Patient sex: F
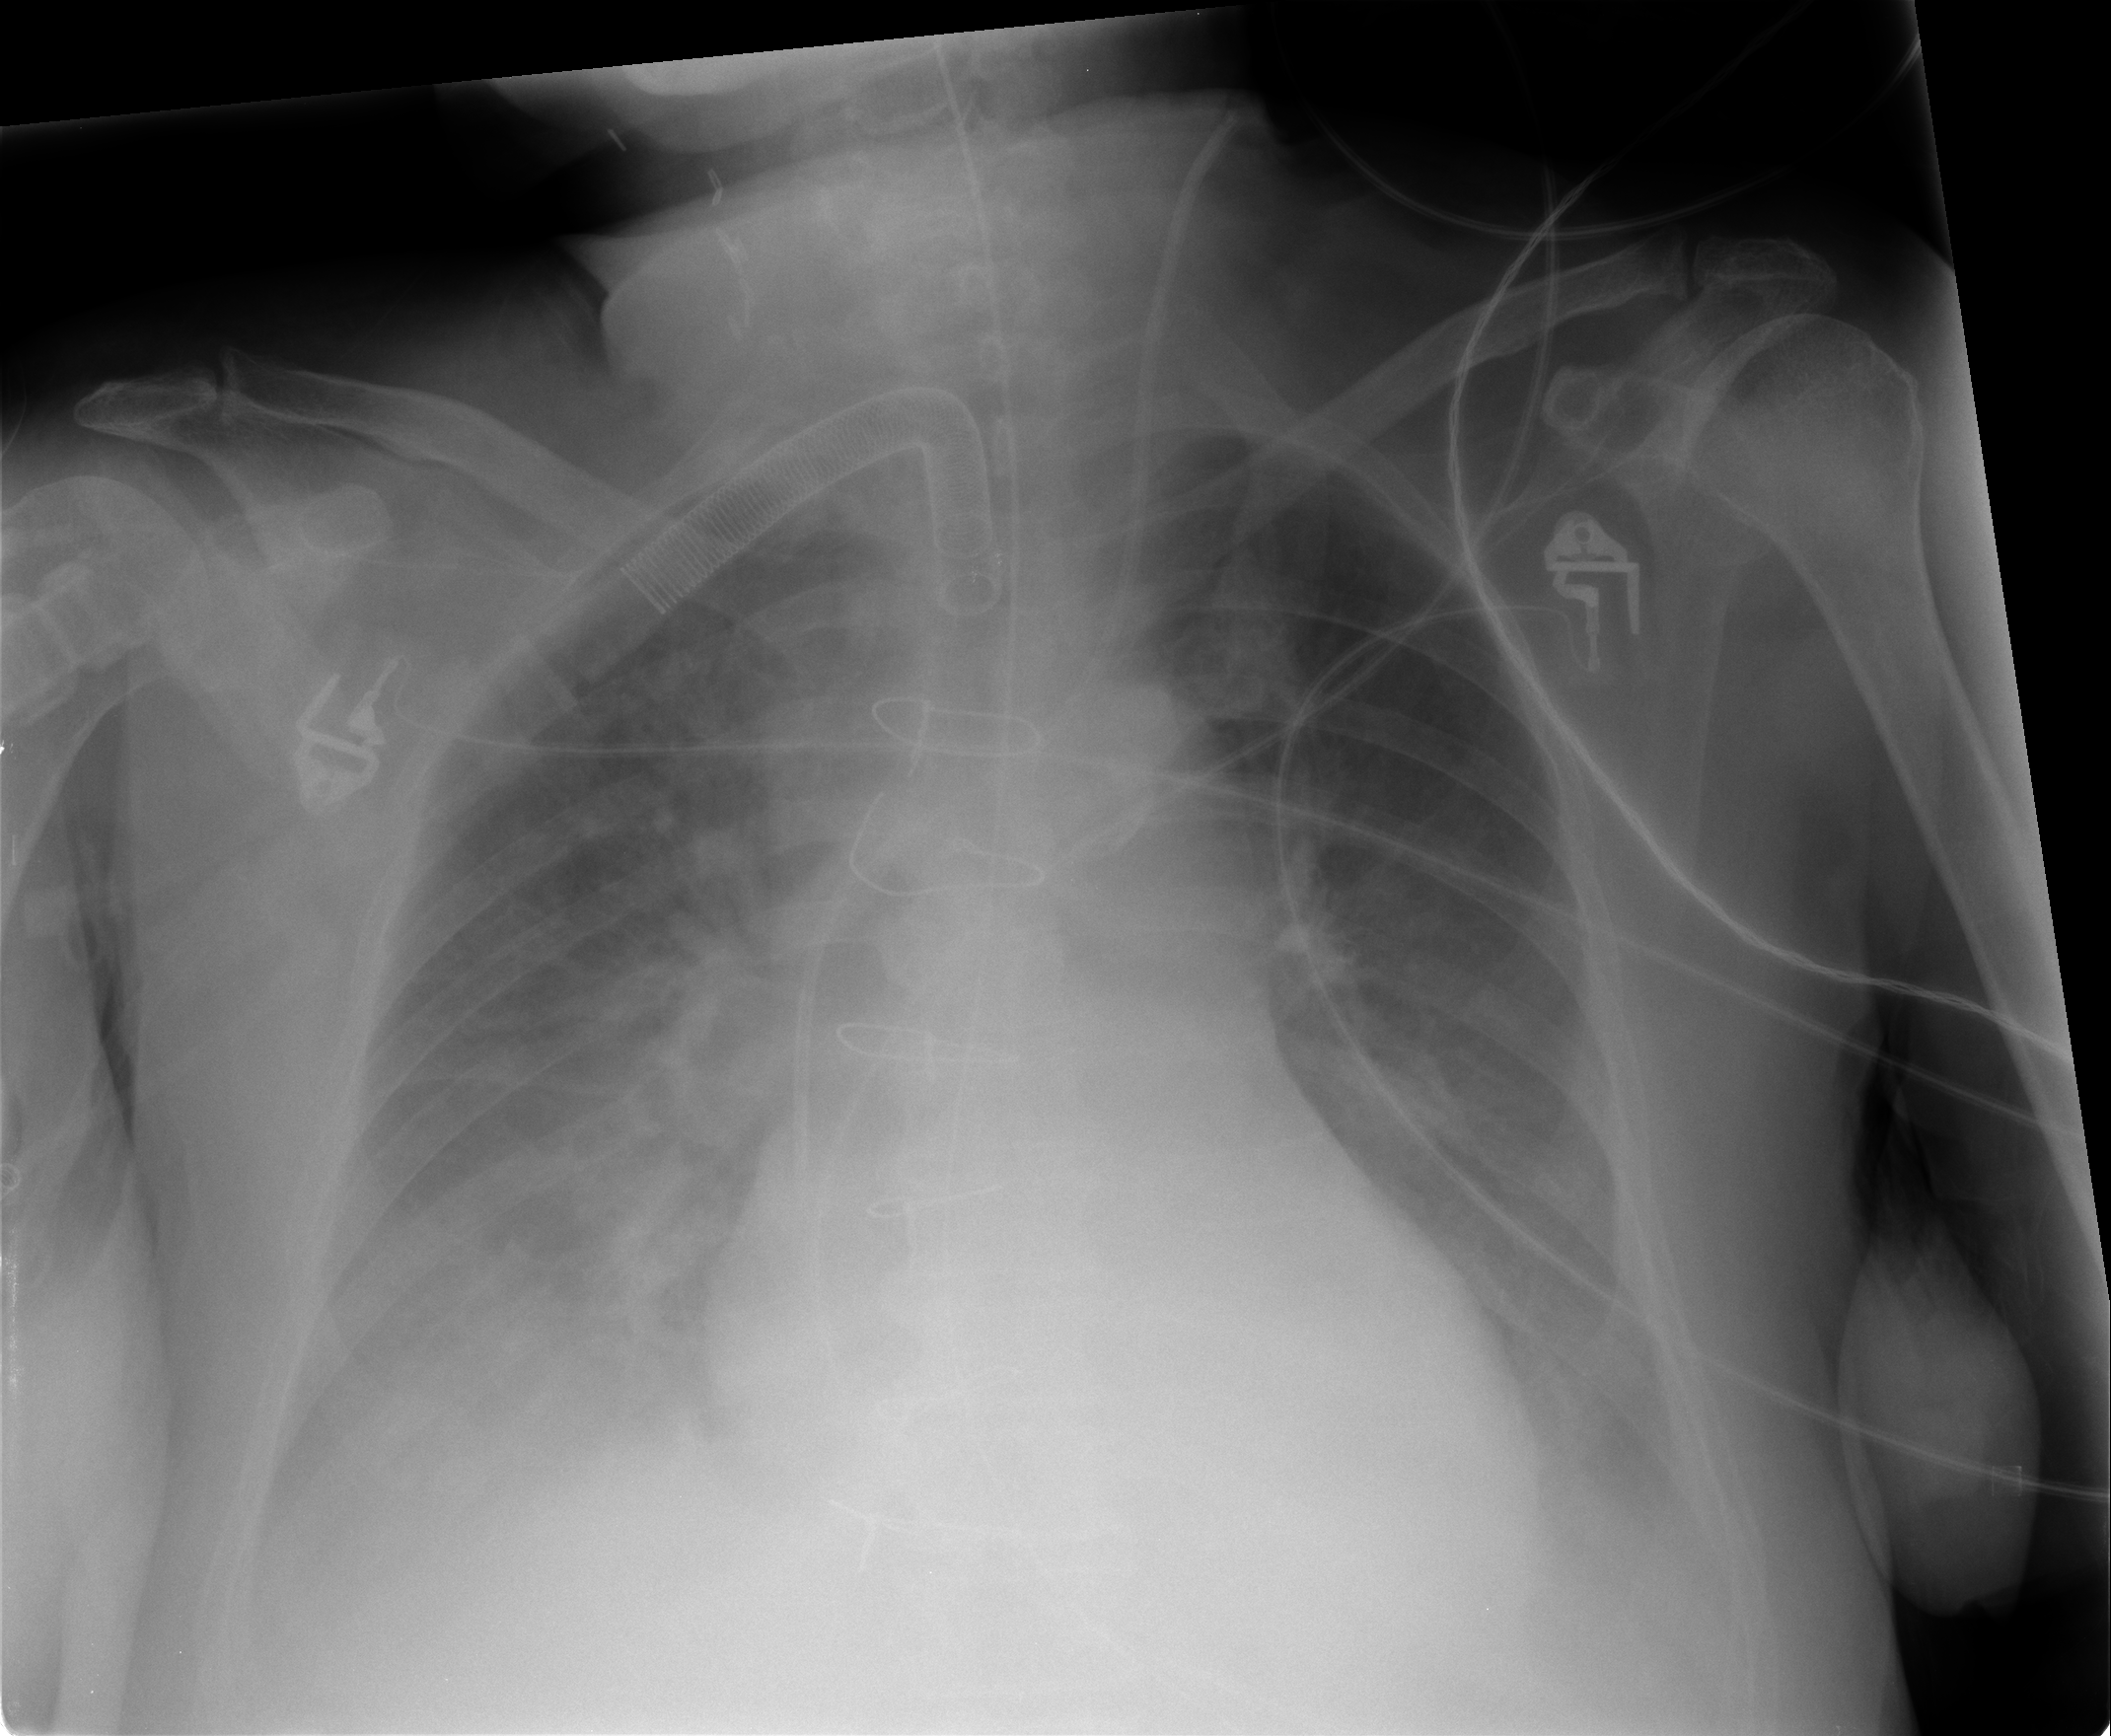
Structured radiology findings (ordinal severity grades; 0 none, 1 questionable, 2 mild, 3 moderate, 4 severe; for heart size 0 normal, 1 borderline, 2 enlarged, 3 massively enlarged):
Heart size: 2
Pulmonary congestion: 2
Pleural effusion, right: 2
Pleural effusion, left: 2
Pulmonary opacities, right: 1
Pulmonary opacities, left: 0
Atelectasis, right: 2
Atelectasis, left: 2